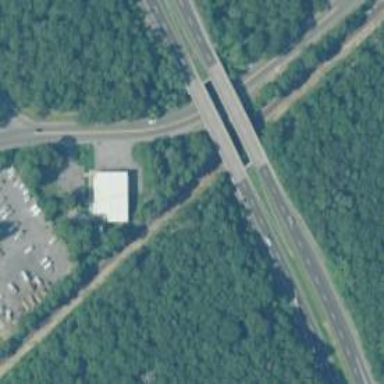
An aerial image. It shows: Trunk highway with bridge.